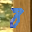
Label: 8